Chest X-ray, PA view. Patient: 65 years old, sex M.
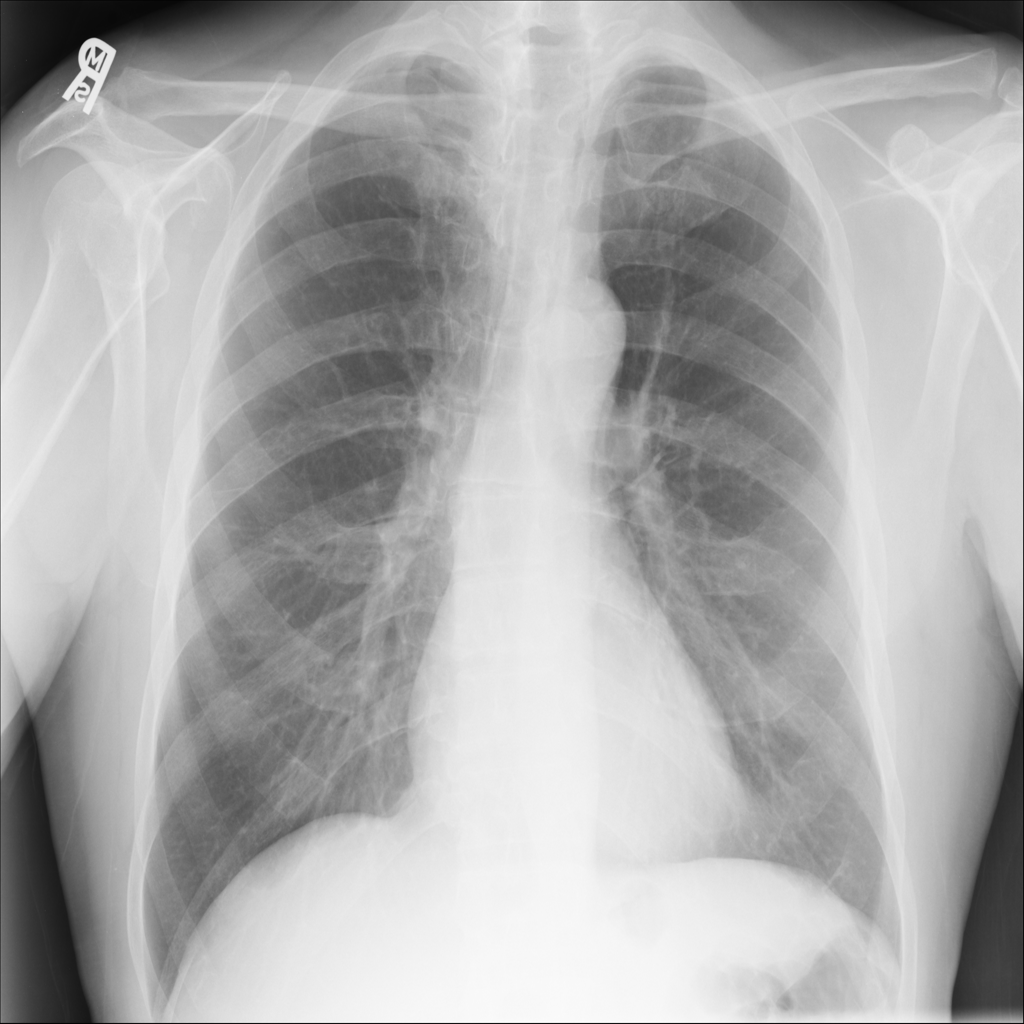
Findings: Fibrosis, Infiltration